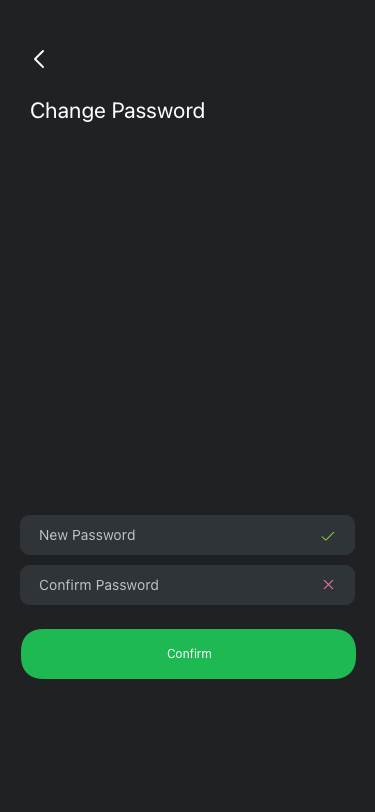
Text in this UI design:
Change Password